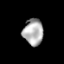
Tissue: lung
Cell type: Endothelial cells
Senescence score: 0.2005
Nuclear area (px): 515
Mean DAPI intensity: 172.293